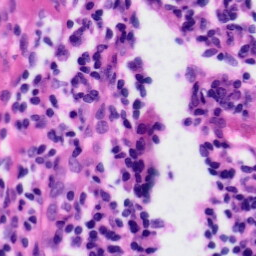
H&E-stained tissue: Tonsil